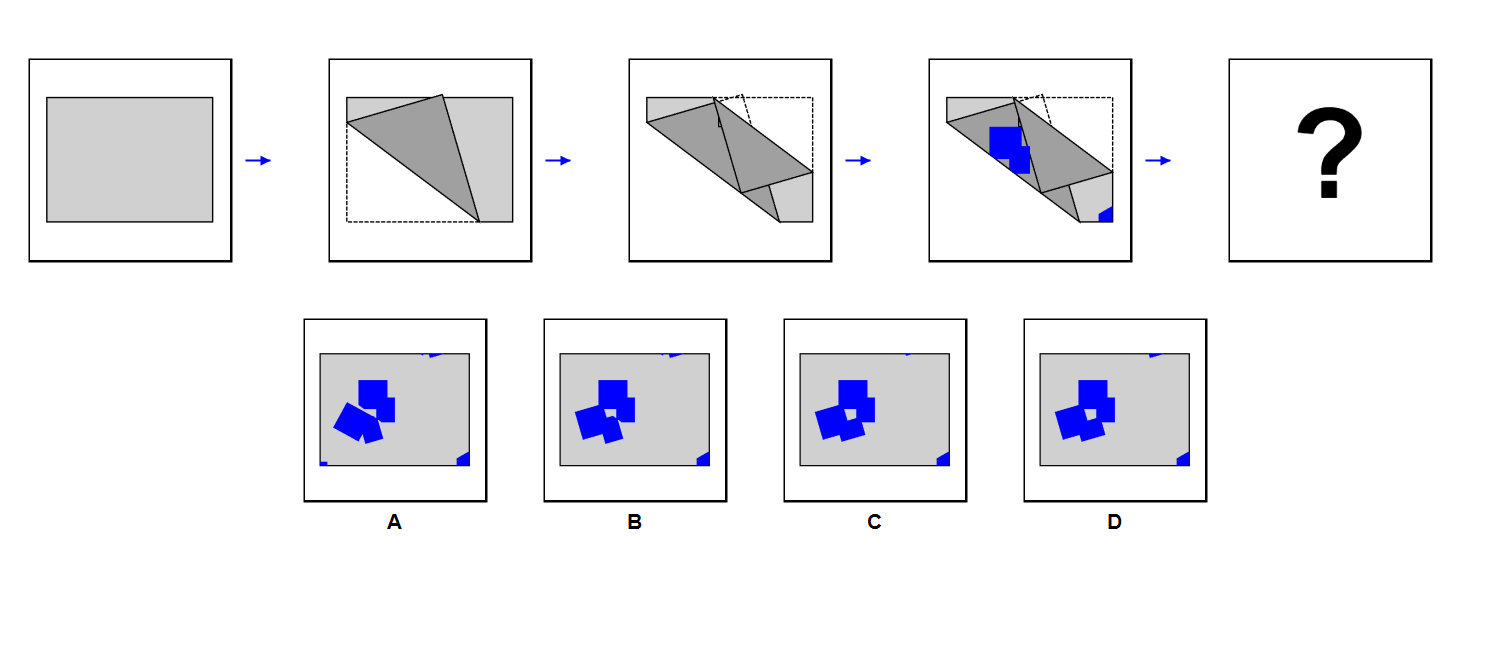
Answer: C